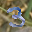
Label: 3